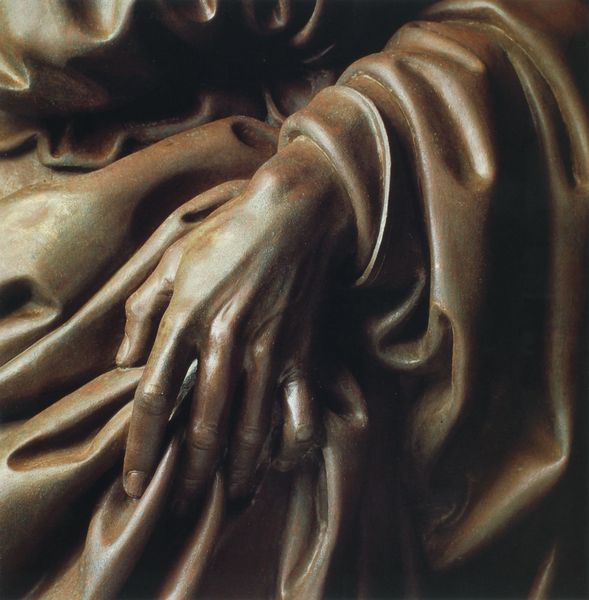
Titel: Christus und der ungläubige Thomas
Künstler: Andrea del Verrocchio
Standort: Florenz, Orsanmichele (EU - I - Toskana)
Schlagwörter: hand, haut, körper, ausschnitt, braun, daumen, finger, holz, kleid, marmor, arm, falten, stein, ärmel, gewand, stoff, fassen, renaissance, skulptur, statue, zeigefinger, detail, bronze, plastik, nägel, drapierung, foto, knochen, antike, greifen, fingernägel, gewandfalten, ringfinger, sehnen, handgelenk, fingernagel, mittelfinger